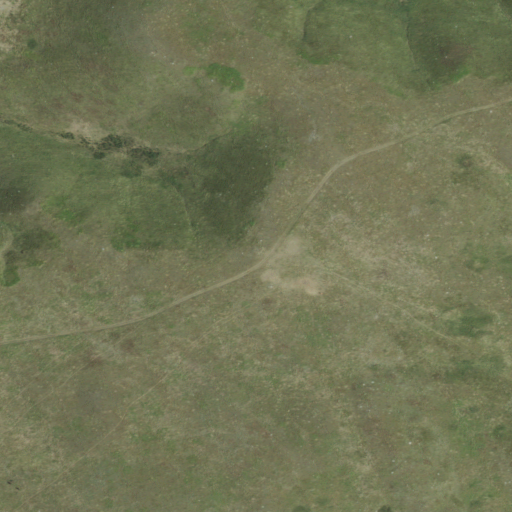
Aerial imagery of mountain in South Dakota named Medicine Knoll containing only grassland